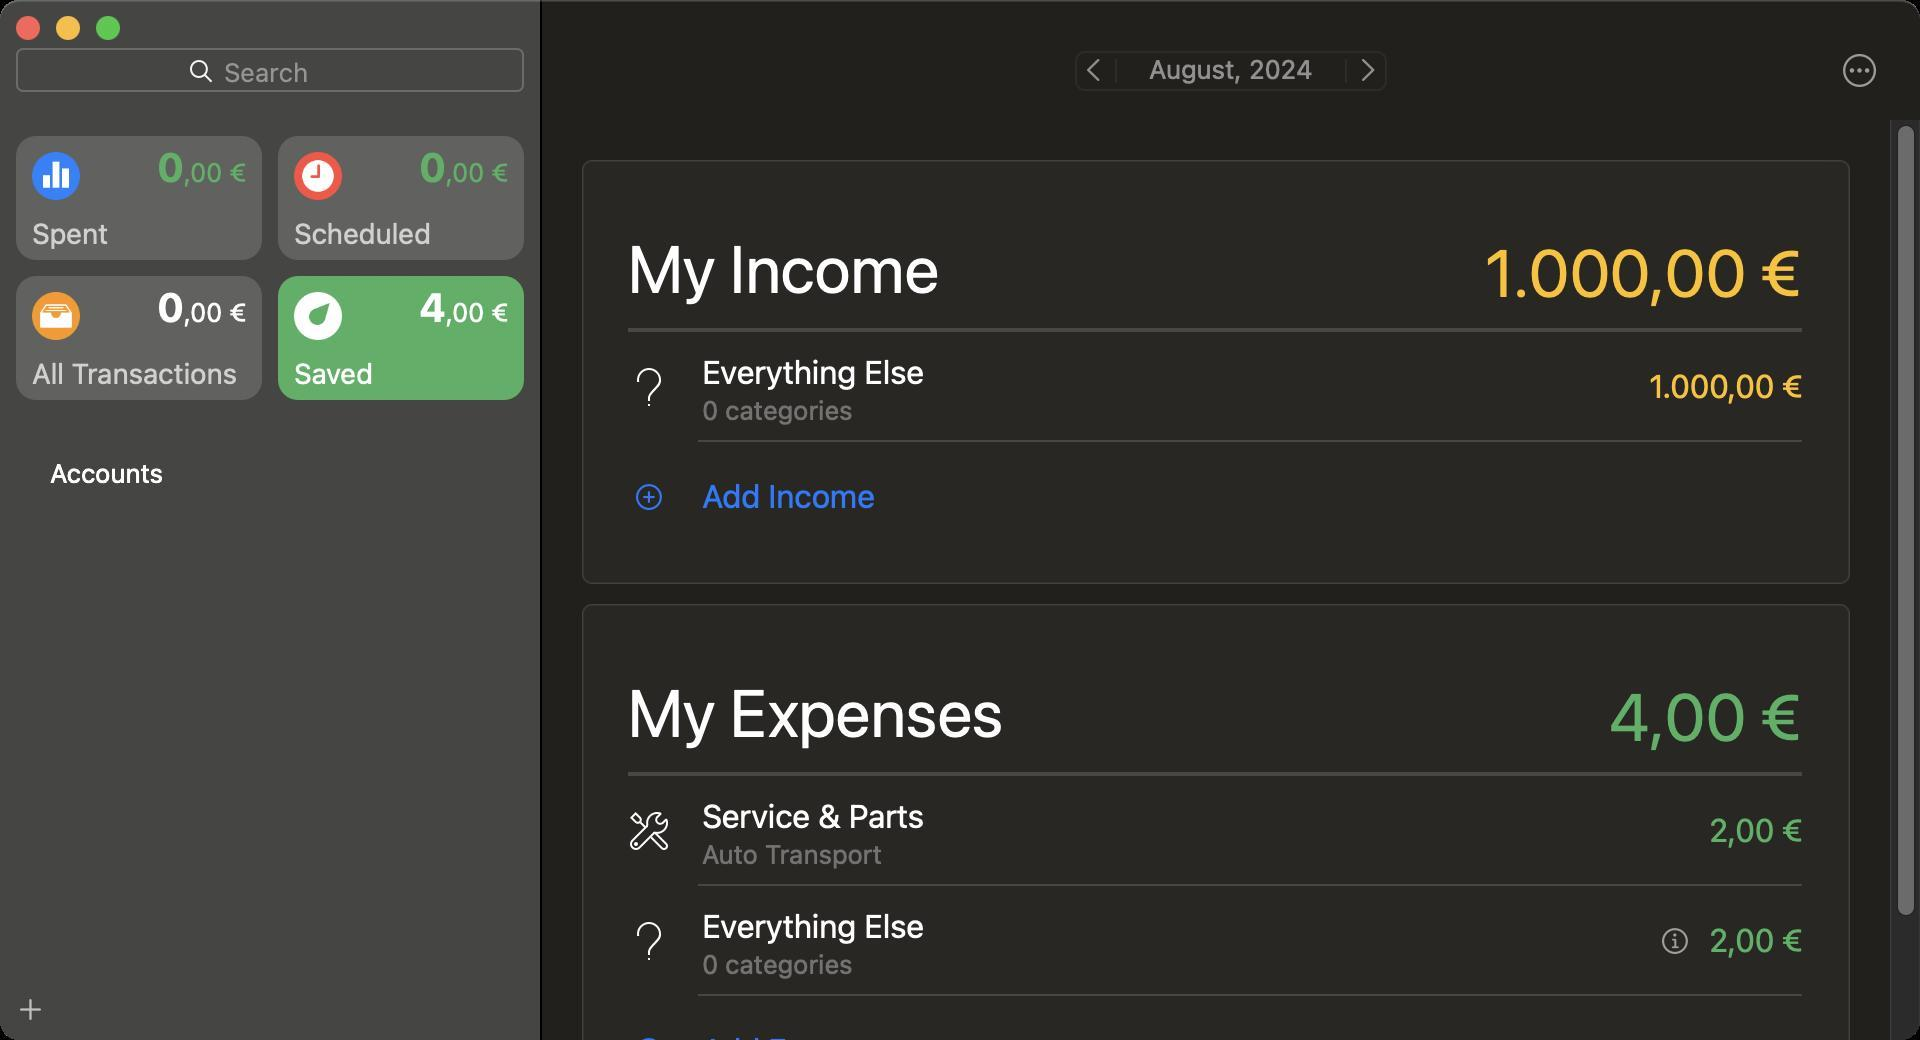
Accessibility tree:
{"name": "Money", "role": "AXWindow", "description": null, "role_description": "standard window", "value": null, "position": "384.00;317.00", "size": "960;520", "children": [{"name": null, "role": "AXSplitGroup", "description": null, "role_description": "split group", "value": null, "position": "0.00;0.00", "size": "960;520", "children": [{"name": null, "role": "AXTextField", "description": null, "role_description": "text field", "value": null, "position": "110.00;27.00", "size": "128;17", "children": []}, {"name": null, "role": "AXList", "description": null, "role_description": "collection", "value": null, "position": "0.00;60.00", "size": "270;150", "children": [{"name": null, "role": "AXList", "description": null, "role_description": "section", "value": null, "position": "8.00;68.00", "size": "254;132", "children": [{"name": null, "role": "AXGroup", "description": null, "role_description": "group", "value": null, "position": "8.00;68.00", "size": "254;132", "children": []}]}]}, {"name": null, "role": "AXScrollArea", "description": null, "role_description": "scroll area", "value": null, "position": "0.00;210.00", "size": "270;280", "children": [{"name": null, "role": "AXOutline", "description": null, "role_description": "outline", "value": null, "position": "0.00;210.00", "size": "255;280", "children": [{"name": null, "role": "AXRow", "description": null, "role_description": "outline row", "value": null, "position": "0.00;220.00", "size": "255;1", "children": [{"name": null, "role": "AXCell", "description": null, "role_description": "cell", "value": null, "position": "10.00;220.00", "size": "235;1", "children": [{"name": null, "role": "AXStaticText", "description": null, "role_description": "text", "value": "", "position": "23.00;212.00", "size": "4;17", "children": []}]}]}, {"name": null, "role": "AXRow", "description": null, "role_description": "outline row", "value": null, "position": "0.00;221.00", "size": "255;30", "children": [{"name": null, "role": "AXCell", "description": null, "role_description": "cell", "value": null, "position": "10.00;221.00", "size": "235;30", "children": [{"name": null, "role": "AXStaticText", "description": null, "role_description": "text", "value": "Accounts", "position": "23.00;227.50", "size": "61;17", "children": []}]}]}, {"name": null, "role": "AXColumn", "description": null, "role_description": "column", "value": null, "position": "10.00;210.00", "size": "235;280", "children": []}]}, {"name": null, "role": "AXScrollBar", "description": null, "role_description": "scroll bar", "value": 0.0, "position": "255.00;210.00", "size": "15;280", "children": []}]}, {"name": "", "role": "AXButton", "description": "add", "role_description": "button", "value": null, "position": "8.00;495.50", "size": "14;18", "children": []}, {"name": null, "role": "AXSplitter", "description": null, "role_description": "splitter", "value": 270.0, "position": "270.00;28.00", "size": "1;492", "children": []}, {"name": "", "role": "AXButton", "description": "action", "role_description": "button", "value": null, "position": "920.00;25.00", "size": "20;20", "children": []}, {"name": null, "role": "AXScrollArea", "description": null, "role_description": "scroll area", "value": null, "position": "271.00;60.00", "size": "689;460", "children": [{"name": null, "role": "AXGroup", "description": null, "role_description": "group", "value": null, "position": "288.00;78.00", "size": "640;218", "children": [{"name": null, "role": "AXOutline", "description": null, "role_description": "outline", "value": null, "position": "297.00;91.00", "size": "622;195", "children": [{"name": null, "role": "AXRow", "description": null, "role_description": "outline row", "value": null, "position": "297.00;101.00", "size": "622;65", "children": [{"name": null, "role": "AXCell", "description": null, "role_description": "cell", "value": null, "position": "307.00;101.00", "size": "602;65", "children": [{"name": null, "role": "AXTextField", "description": null, "role_description": "text field", "value": "1.000,00 €", "position": "734.00;113.50", "size": "171;40", "children": []}, {"name": null, "role": "AXStaticText", "description": null, "role_description": "text", "value": "My Income", "position": "312.00;113.50", "size": "164;40", "children": []}, {"name": null, "role": "AXStaticText", "description": null, "role_description": "text", "value": "", "position": "312.00;141.00", "size": "8;17", "children": []}, {"name": null, "role": "AXImage", "description": "", "role_description": "image", "value": null, "position": "314.00;123.00", "size": "21;21", "children": []}]}]}, {"name": null, "role": "AXRow", "description": null, "role_description": "outline row", "value": null, "position": "297.00;166.00", "size": "622;55", "children": [{"name": null, "role": "AXCell", "description": null, "role_description": "cell", "value": null, "position": "307.00;166.00", "size": "602;55", "children": [{"name": null, "role": "AXTextField", "description": null, "role_description": "text field", "value": "1.000,00 €", "position": "816.00;182.00", "size": "89;23", "children": []}, {"name": null, "role": "AXImage", "description": "", "role_description": "image", "value": null, "position": "314.00;183.00", "size": "21;21", "children": []}, {"name": null, "role": "AXStaticText", "description": null, "role_description": "text", "value": "Everything Else", "position": "347.00;175.00", "size": "124;22", "children": []}, {"name": null, "role": "AXStaticText", "description": null, "role_description": "text", "value": "0 categories", "position": "349.00;196.00", "size": "84;17", "children": []}]}]}, {"name": null, "role": "AXRow", "description": null, "role_description": "outline row", "value": null, "position": "297.00;221.00", "size": "622;55", "children": [{"name": null, "role": "AXCell", "description": null, "role_description": "cell", "value": null, "position": "307.00;221.00", "size": "602;55", "children": [{"name": null, "role": "AXImage", "description": "AddBudgetRecordButton", "role_description": "image", "value": null, "position": "314.00;235.00", "size": "21;27", "children": []}, {"name": null, "role": "AXStaticText", "description": null, "role_description": "text", "value": "", "position": "313.00;276.00", "size": "0;0", "children": []}, {"name": null, "role": "AXTextField", "description": null, "role_description": "text field", "value": "", "position": "349.00;239.00", "size": "154;22", "children": []}]}]}, {"name": null, "role": "AXColumn", "description": null, "role_description": "column", "value": null, "position": "307.00;91.00", "size": "602;195", "children": []}]}]}, {"name": null, "role": "AXGroup", "description": null, "role_description": "group", "value": null, "position": "288.00;300.00", "size": "640;273", "children": [{"name": null, "role": "AXOutline", "description": null, "role_description": "outline", "value": null, "position": "297.00;313.00", "size": "622;250", "children": [{"name": null, "role": "AXRow", "description": null, "role_description": "outline row", "value": null, "position": "297.00;323.00", "size": "622;65", "children": [{"name": null, "role": "AXCell", "description": null, "role_description": "cell", "value": null, "position": "307.00;323.00", "size": "602;65", "children": [{"name": null, "role": "AXTextField", "description": null, "role_description": "text field", "value": "4,00 €", "position": "796.00;335.50", "size": "109;40", "children": []}, {"name": null, "role": "AXStaticText", "description": null, "role_description": "text", "value": "My Expenses", "position": "312.00;335.50", "size": "197;40", "children": []}, {"name": null, "role": "AXStaticText", "description": null, "role_description": "text", "value": "", "position": "312.00;358.00", "size": "8;40", "children": []}, {"name": null, "role": "AXImage", "description": "", "role_description": "image", "value": null, "position": "314.00;345.00", "size": "21;21", "children": []}]}]}, {"name": null, "role": "AXRow", "description": null, "role_description": "outline row", "value": null, "position": "297.00;388.00", "size": "622;55", "children": [{"name": null, "role": "AXCell", "description": null, "role_description": "cell", "value": null, "position": "307.00;388.00", "size": "602;55", "children": [{"name": null, "role": "AXTextField", "description": null, "role_description": "text field", "value": "2,00 €", "position": "846.00;404.00", "size": "59;23", "children": []}, {"name": null, "role": "AXImage", "description": "Auto Transport Service & Parts", "role_description": "image", "value": null, "position": "314.00;405.00", "size": "21;21", "children": []}, {"name": null, "role": "AXTextField", "description": null, "role_description": "text field", "value": "Service & Parts", "position": "347.00;397.00", "size": "123;22", "children": []}, {"name": null, "role": "AXStaticText", "description": null, "role_description": "text", "value": "Auto Transport", "position": "349.00;418.00", "size": "99;17", "children": []}]}]}, {"name": null, "role": "AXRow", "description": null, "role_description": "outline row", "value": null, "position": "297.00;443.00", "size": "622;55", "children": [{"name": null, "role": "AXCell", "description": null, "role_description": "cell", "value": null, "position": "307.00;443.00", "size": "602;55", "children": [{"name": null, "role": "AXTextField", "description": null, "role_description": "text field", "value": "2,00 €", "position": "846.00;459.00", "size": "59;23", "children": []}, {"name": null, "role": "AXImage", "description": "", "role_description": "image", "value": null, "position": "314.00;460.00", "size": "21;21", "children": []}, {"name": "", "role": "AXButton", "description": "AddBudgetRecordButton", "role_description": "button", "value": null, "position": "830.00;463.00", "size": "15;15", "children": []}, {"name": null, "role": "AXStaticText", "description": null, "role_description": "text", "value": "Everything Else", "position": "347.00;452.00", "size": "124;22", "children": []}, {"name": null, "role": "AXStaticText", "description": null, "role_description": "text", "value": "0 categories", "position": "349.00;473.00", "size": "84;17", "children": []}]}]}, {"name": null, "role": "AXRow", "description": null, "role_description": "outline row", "value": null, "position": "297.00;498.00", "size": "622;55", "children": [{"name": null, "role": "AXCell", "description": null, "role_description": "cell", "value": null, "position": "307.00;498.00", "size": "602;55", "children": [{"name": null, "role": "AXImage", "description": "AddBudgetRecordButton", "role_description": "image", "value": null, "position": "314.00;512.00", "size": "21;27", "children": []}, {"name": null, "role": "AXStaticText", "description": null, "role_description": "text", "value": "", "position": "313.00;553.00", "size": "0;0", "children": []}, {"name": null, "role": "AXTextField", "description": null, "role_description": "text field", "value": "", "position": "349.00;516.00", "size": "154;22", "children": []}]}]}, {"name": null, "role": "AXColumn", "description": null, "role_description": "column", "value": null, "position": "307.00;313.00", "size": "602;250", "children": []}]}]}, {"name": null, "role": "AXScrollBar", "description": null, "role_description": "scroll bar", "value": 0.0, "position": "945.00;60.00", "size": "15;460", "children": [{"name": null, "role": "AXValueIndicator", "description": null, "role_description": "value indicator", "value": 0.0, "position": "945.00;62.00", "size": "15;396", "children": []}, {"name": null, "role": "AXButton", "description": null, "role_description": "increment arrow button", "value": null, "position": "945.00;60.00", "size": "0;0", "children": []}, {"name": null, "role": "AXButton", "description": null, "role_description": "decrement arrow button", "value": null, "position": "945.00;60.00", "size": "0;0", "children": []}, {"name": null, "role": "AXButton", "description": null, "role_description": "increment page button", "value": null, "position": "945.00;459.00", "size": "15;61", "children": []}, {"name": null, "role": "AXButton", "description": null, "role_description": "decrement page button", "value": null, "position": "945.00;60.00", "size": "15;2", "children": []}]}]}, {"name": null, "role": "AXGroup", "description": null, "role_description": "group", "value": null, "position": "536.50;24.50", "size": "158;23", "children": [{"name": null, "role": "AXButton", "description": "go left", "role_description": "button", "value": null, "position": "536.50;24.50", "size": "22;23", "children": []}, {"name": null, "role": "AXButton", "description": "August, 2024", "role_description": "button", "value": null, "position": "558.50;24.50", "size": "115;23", "children": []}, {"name": null, "role": "AXButton", "description": "go right", "role_description": "button", "value": null, "position": "673.50;24.50", "size": "21;23", "children": []}]}]}, {"name": null, "role": "AXButton", "description": null, "role_description": "close button", "value": null, "position": "7.00;6.00", "size": "14;16", "children": []}, {"name": null, "role": "AXButton", "description": null, "role_description": "full screen button", "value": null, "position": "47.00;6.00", "size": "14;16", "children": [{"name": null, "role": "AXGroup", "description": null, "role_description": "group", "value": null, "position": "47.00;6.00", "size": "14;16", "children": [{"name": null, "role": "AXGroup", "description": null, "role_description": "group", "value": null, "position": "47.00;6.00", "size": "14;16", "children": []}]}]}, {"name": null, "role": "AXButton", "description": null, "role_description": "minimize button", "value": null, "position": "27.00;6.00", "size": "14;16", "children": []}]}